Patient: sex M, age 32
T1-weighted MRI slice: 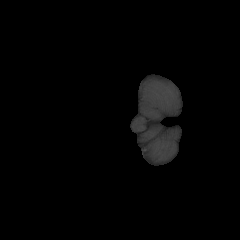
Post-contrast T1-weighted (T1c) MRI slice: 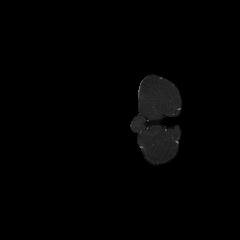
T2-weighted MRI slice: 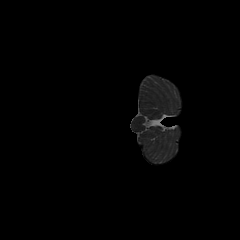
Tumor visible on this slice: no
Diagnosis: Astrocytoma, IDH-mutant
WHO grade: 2